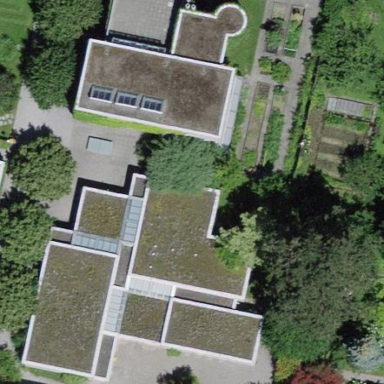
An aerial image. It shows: School building with flat roof.